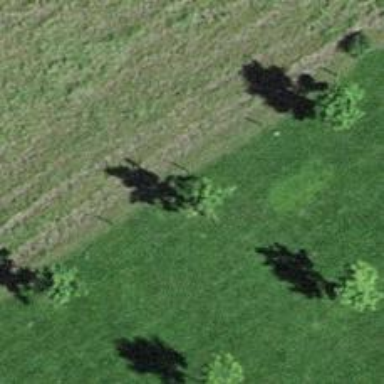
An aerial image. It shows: Agricultural area with deciduous broadleaved trees.